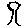
Label: tree